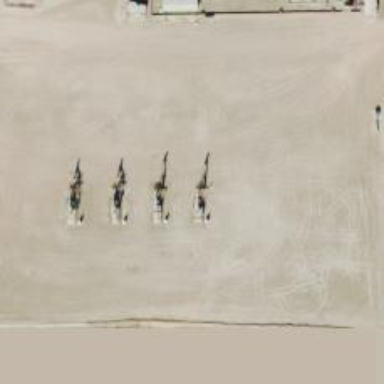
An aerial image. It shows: Petroleum well.